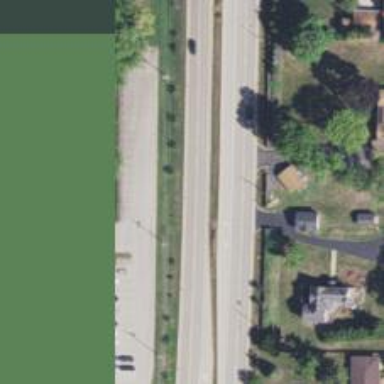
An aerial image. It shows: Primary highway.